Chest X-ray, PA view. Patient: 31 years old, sex M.
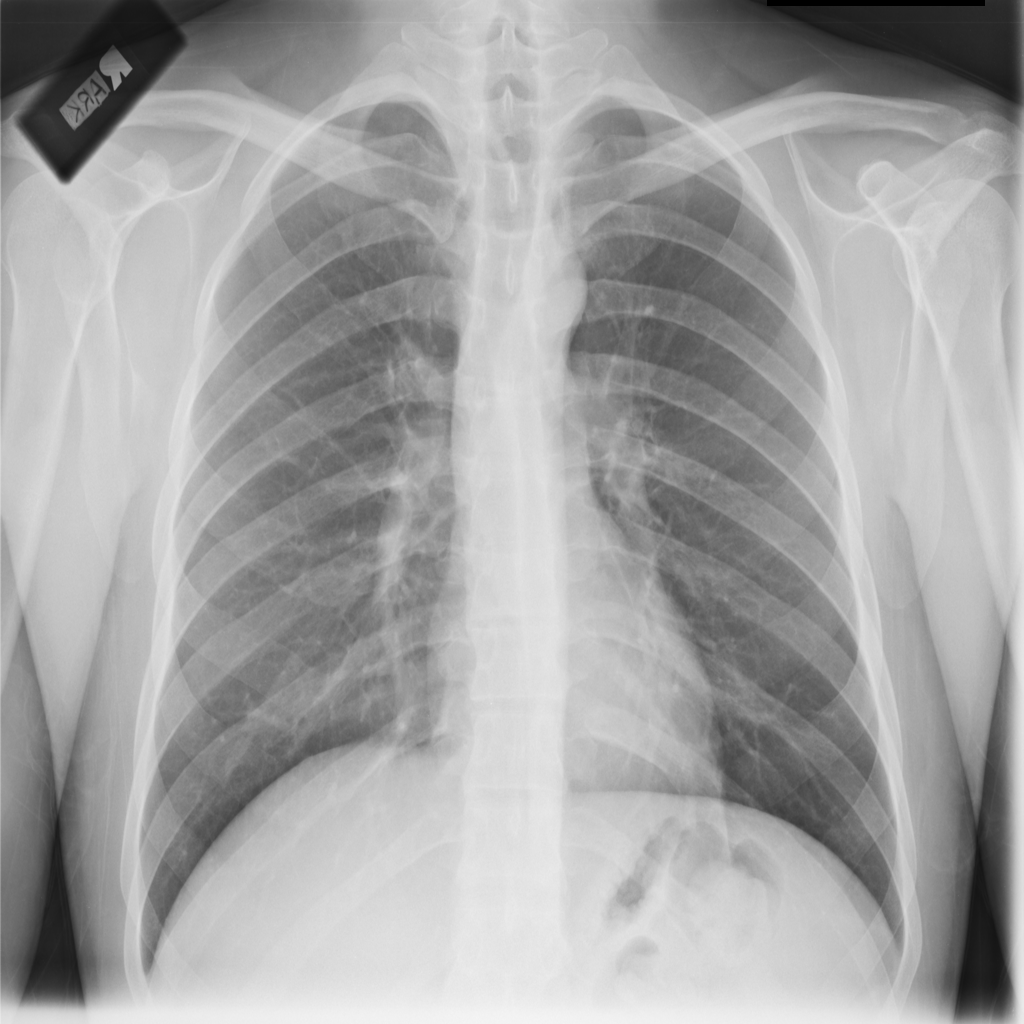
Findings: No Finding